Question: I am building a survey form and it has a question with radio type input tag.

I want the font type of radio options ('Definitely', 'Maybe'..) similar to the font type of question i.e "Gill Sans 20px"
Here's my HTML -
'''
<label id="recco">Would you recommend CherryMinds to a friend?</label><br>
<input type="radio" name="recco" value="1">Definitely<br>
<input type="radio" name="recco" value="2">Maybe<br>
<input type="radio" name="recco" value="3">Not Sure<br>
'''
I applied this CSS -
'''
#recco>input[type="radio"] {
font-family: "Gill Sans";
font-size: 20px;
color: hotpink;
}
'''
But it is not changing the font type of radio options.
What is the correct way to style input tag options (type - radio & checkbox) ?
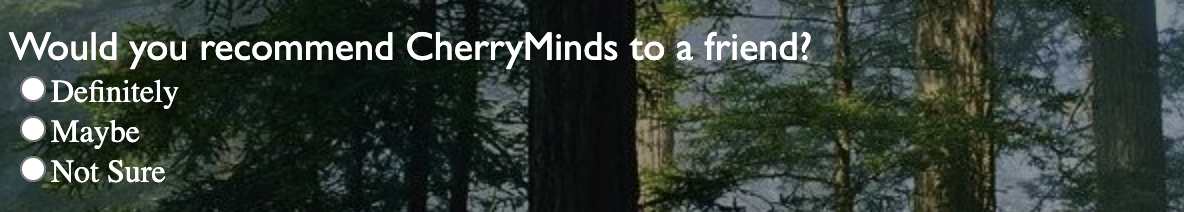
Answer: You are not using '<label>' in the manner it should be used
Radio buttons are hard to style, and the text after them are not part of the radio
If you want to change the color of the circle/dot, here is a way
<URL>
Wrapping the label around the radio AND the text, makes the radio selectable by clicking the text. You can also use '<label for="idOfOneRadio"...' to have the same effect without the wrapping
Also I do not have Gill sans on my computer, so give me an alternative
You can have the class on each element or on the container
'''
#banner {
background-image: url(https://upload.wikimedia.org/wikipedia/commons/9/96/Boreal_Forest_Banner.JPG);
width:100%;
resize: both;
overflow: hidden;
background-size: cover;
padding: 5px;
}
.recco {
font-family: "Gill Sans", Arial, Helvetica, sans-serif;
font-size: 20px;
color: hotpink;
}
'''
'''
<div id="banner">
<h3 class="recco">Would you recommend CherryMinds to a friend?</h3>
<label class="recco"><input type="radio" name="recco" value="1"> Definitely</label><br>
<label class="recco"><input type="radio" name="recco" value="2"> Maybe</label><br>
<label class="recco"><input type="radio" name="recco" value="3"> Not Sure</label><br>
</div>
<hr/>
<div id="banner" class="recco">
<h3>Would you recommend CherryMinds to a friend?</h3>
<label><input type="radio" name="recco" value="1"> Definitely</label><br>
<label><input type="radio" name="recco" value="2"> Maybe</label><br>
<label><input type="radio" name="recco" value="3"> Not Sure</label><br>
</div>
'''